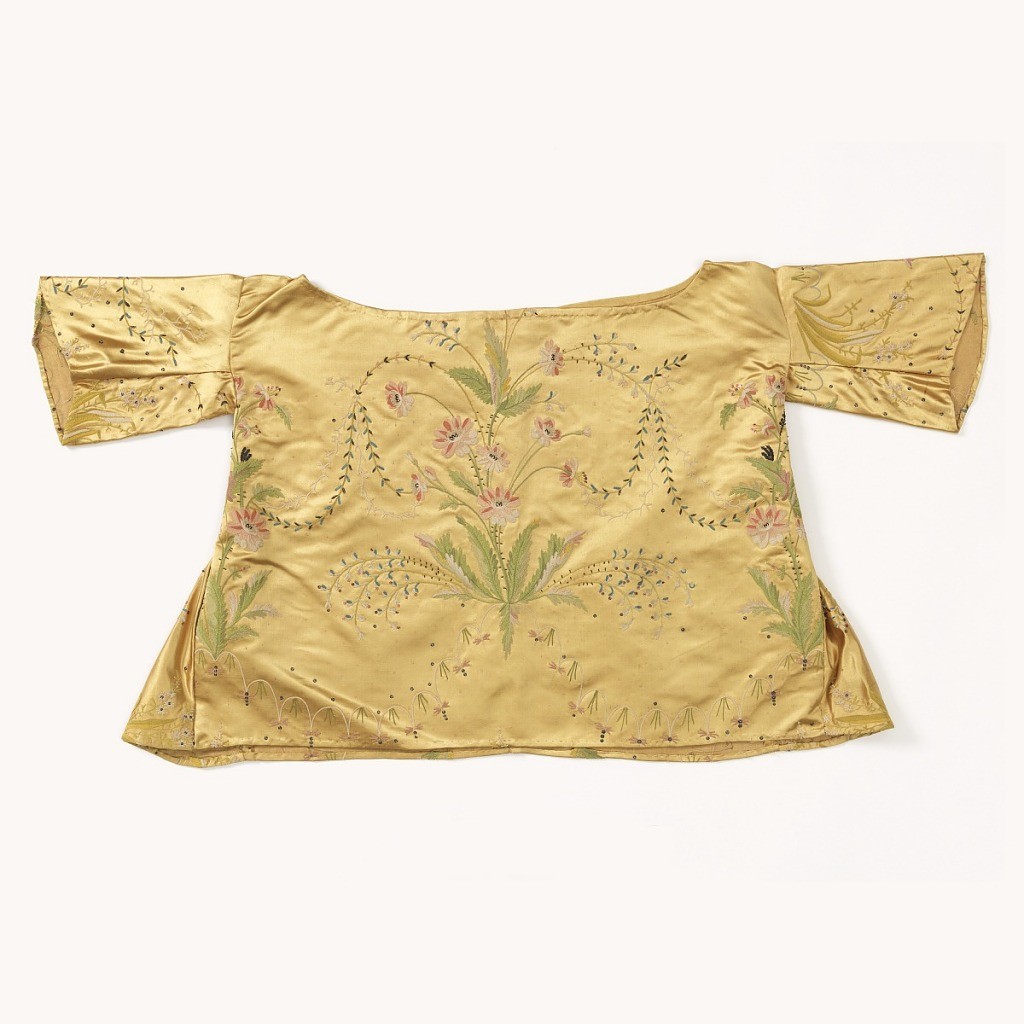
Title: Child's blouse
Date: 18th–19th century
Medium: silk, metallic yarns Technique: tambour embroidery on satin weave
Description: Yellow silk satin blouse embroidered in point de chainette stich with flowers in green, pink and white silk.